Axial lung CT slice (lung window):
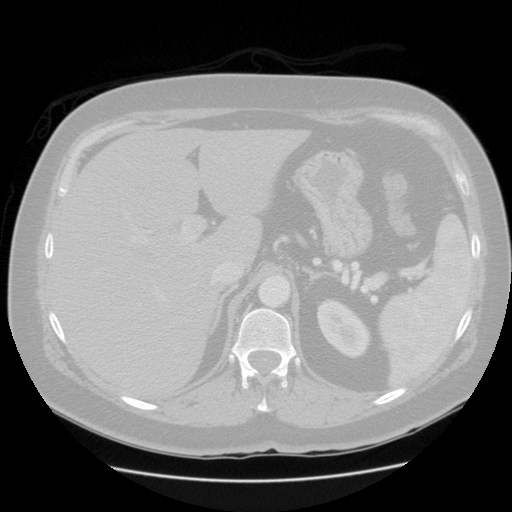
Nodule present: no